Question: Currently working with stack bar chart in jqplot. My doubt is how to move the value displayed on the bar to down of its bar?

<URL>
'''
$(document).ready(function(){
var yAxisLabels = ["Label1", "Label2", "Label3", "Label4"];
var legendValues = ["series1", "series2", "series3", "series4"];
var pLabels1 = ['70%','38%','71%','28%'];
var pLabels2 = ['27%','49%','27%','44%'];
var pLabels3 = ['2%','10%','2%','17%'];
var pLabels4 = ['1%','4%','1%','12%'];
var group4 = [52,528,129,264];
var group3 = [94,1388,394,401];
var group2 = [1446,7130,5591,1004];
var group1 = [3772,5512,14957,633];
var series = [
{ pointLabels: { labels: pLabels4 }},
{ pointLabels: { labels: pLabels3 }},
{ pointLabels: { labels: pLabels2 }},
{ pointLabels: { labels: pLabels1 } }];
var plot = $.jqplot('chart', [[[52,1],[528,2],[129,3],[264,4]], [[94,1],[1388,2],[394,3],[401,4]], [[1446,1],[7130,2],[5591,3],[1004,4]], [[3772,1],[5512,2],[14957,3],[633,4]]], {
stackSeries: true,
seriesDefaults: {
shadow: false,
renderer: $.jqplot.BarRenderer,
rendererOptions: { fillToZero: true, barDirection: 'horizontal', highlightMouseOver: true},
pointLabels: {
show: true, stackedValue: true, location: 'w', hideZeros: true
}
},
axes: {
xaxis: {
tickOptions: {
show: true,
mark: 'cross',
formatString: "%'d",
showGridline: true
},
min: null,
max: null,
showTickMarks: true
},
yaxis: {
renderer: $.jqplot.CategoryAxisRenderer,
ticks: yAxisLabels
}
},
grid: {
gridLineColor: '#ffffff', /**/
borderColor: '#509790',
shadowWidth: 0,
borderWidth: 0,
background: 'rgba(0,0,0,0)',
shadow: false
},
series: series
});
});
'''
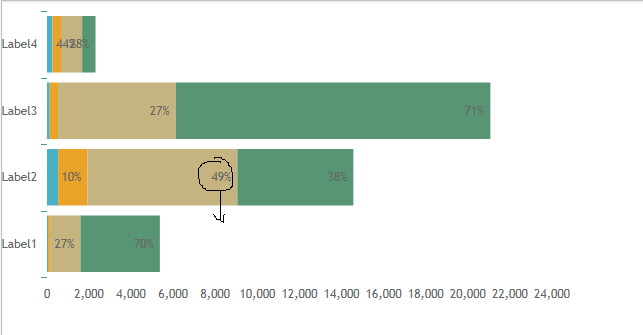
Answer: Here is solution: <URL>
just add 'css' class with name of the parent element of the graph div element and the jqplot-point-label class mix.
Look at the jsfiddle as it would make more sense there
'''
.chart .jqplot-point-label {
margin-top:50px;
}
'''